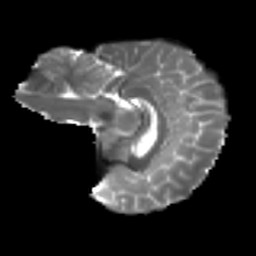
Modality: T2w
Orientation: sagittal
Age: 28
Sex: female
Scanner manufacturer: ge
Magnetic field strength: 3 T
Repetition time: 7.8 s
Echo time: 0.0606 s